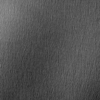
Label: not_dusty